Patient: sex M, age 61
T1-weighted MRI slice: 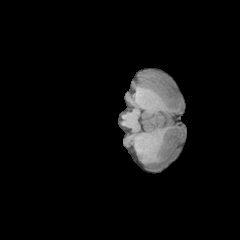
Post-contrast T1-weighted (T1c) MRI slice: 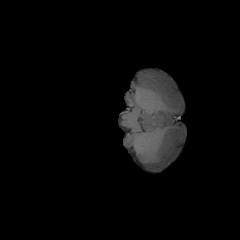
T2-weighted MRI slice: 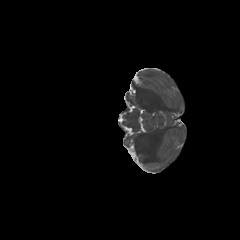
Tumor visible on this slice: no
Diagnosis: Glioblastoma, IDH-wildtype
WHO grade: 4